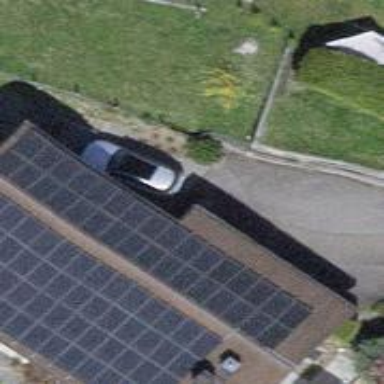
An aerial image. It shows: Solar power generator using photovoltaic method with solar photovoltaic panel types.